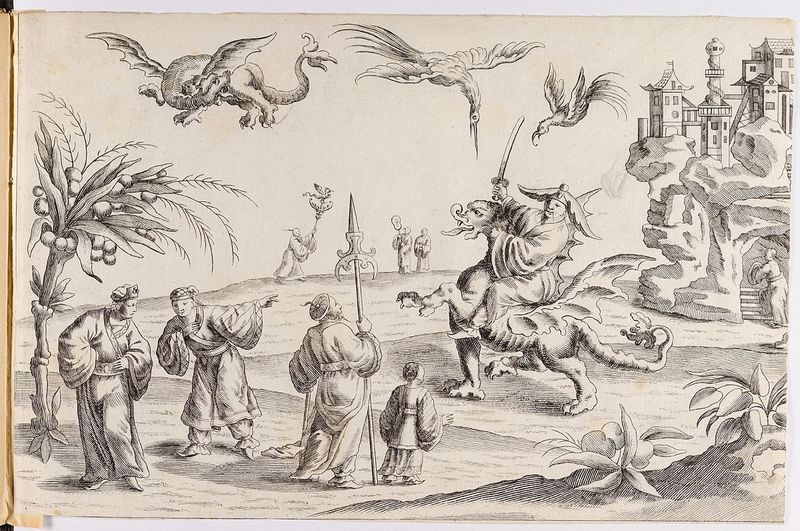
Titel: Chinadarstellung
Künstler: Martin Engelbrecht
Standort: Hamburg
Institution: Museum für Kunst und Gewerbe Hamburg
Schlagwörter: tiere, architektur, barock, pflanzen, papier, grafik, graphik, fotografie, photographie, druckgraphik, druckgrafik, stich, fabelwesen, kupferstich, ungeheuer, drache, monster, fabeltier, fabeltiere, phantastik, gerippt, zwitterwesen, monstrum, das, phantastische, reproduktionen, barockzeit, barockzeitalter, druckerzeugnisse, völker, nationalitäten, gegenstände, ornamentstich, vorlageblätter, chinesendarstellungen, länder, fantastische, parallelwelt, phantasiewelt